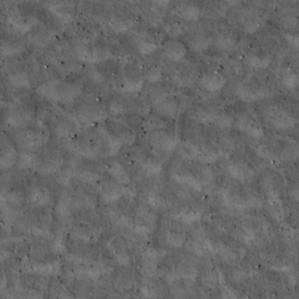
Label: non_frost